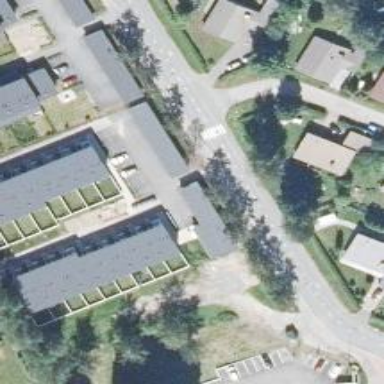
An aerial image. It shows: Marked crossing on footway.